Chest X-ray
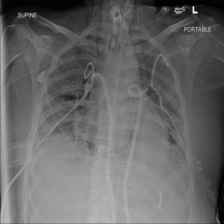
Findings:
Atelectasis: negative
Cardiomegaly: negative
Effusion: negative
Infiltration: negative
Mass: negative
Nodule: negative
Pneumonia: negative
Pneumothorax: negative
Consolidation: negative
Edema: negative
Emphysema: negative
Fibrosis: negative
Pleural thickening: negative
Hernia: negative